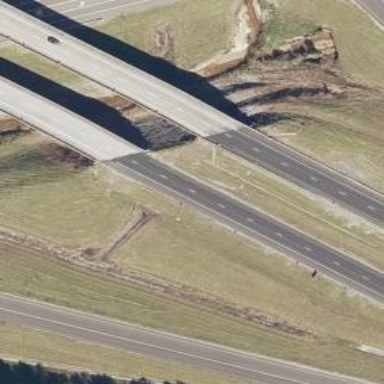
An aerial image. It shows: Bridge over motorway.